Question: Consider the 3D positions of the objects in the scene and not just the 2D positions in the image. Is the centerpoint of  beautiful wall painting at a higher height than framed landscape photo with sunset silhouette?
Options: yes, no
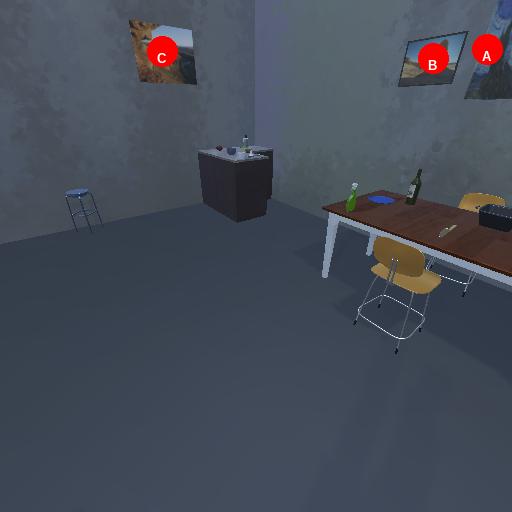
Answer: yes